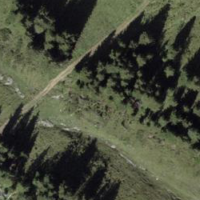
EUNIS habitat code: 44
Species observed at this site:
Campanula barbata